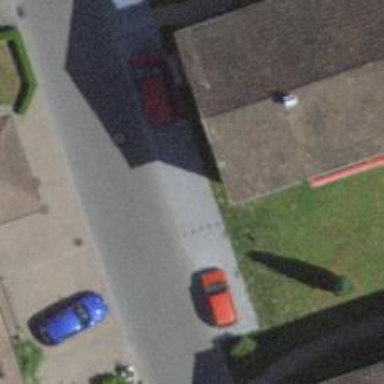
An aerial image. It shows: Street-side parking with parallel orientation.